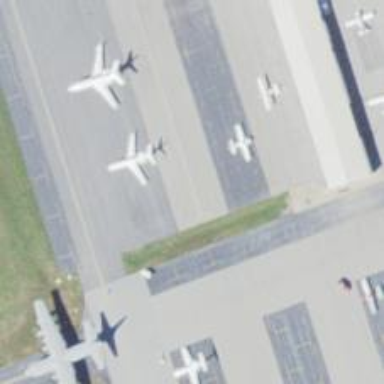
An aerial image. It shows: Asphalt taxiway in the airport.